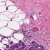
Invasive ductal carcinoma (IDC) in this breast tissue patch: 1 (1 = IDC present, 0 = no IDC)